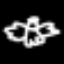
Label: angel